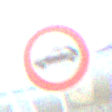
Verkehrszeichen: VerbotPersonenkraftwagen
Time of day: SunriseSunset
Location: Outdoor (Special)
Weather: Clear
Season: NotSpecified
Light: Natural